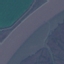
Land use / land cover class: River